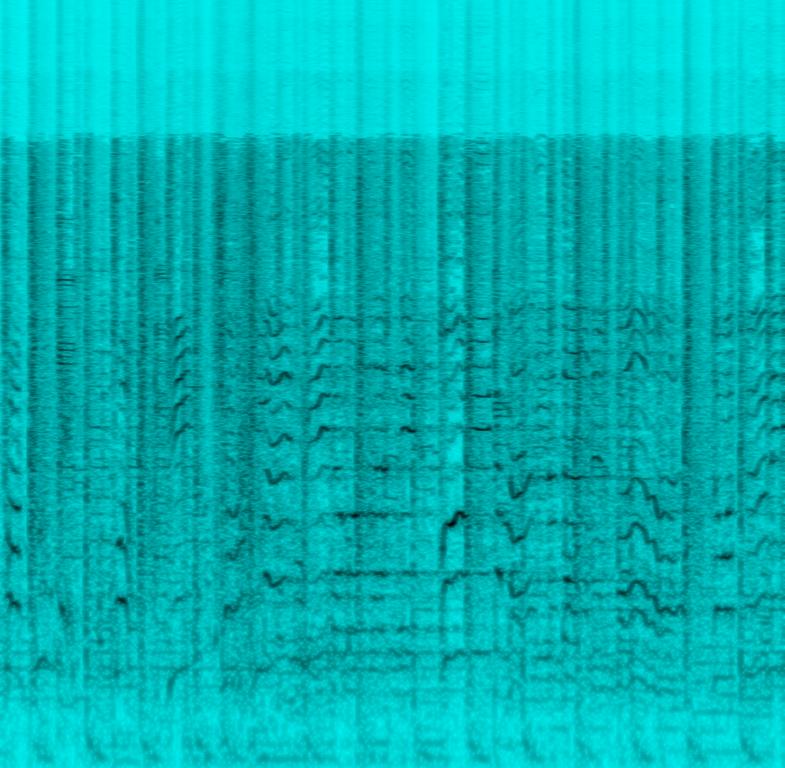
A digital drum with a strong snare that sounds like a slap is playing along with an e-bass that is being slapped, playing a funky bassline. A e-guitar is strumming two funky chords along. A female voice is rapping with a lot of confidence in the attitude and then another female voice is singing accompanied by female backing voices. The file is of poorer audio-quality. This song may be playing in a disco.